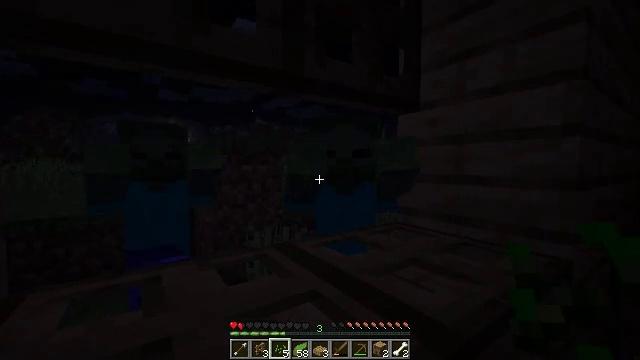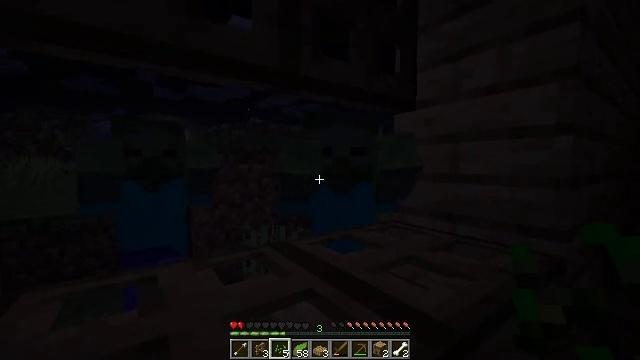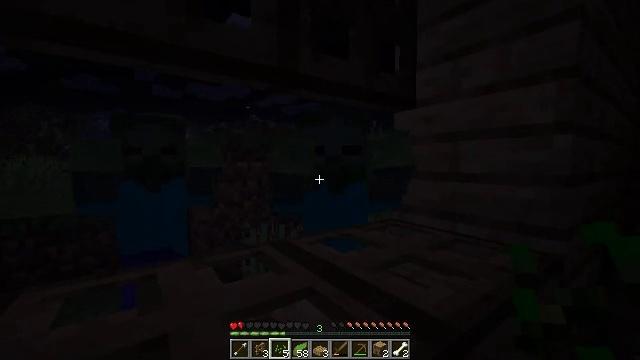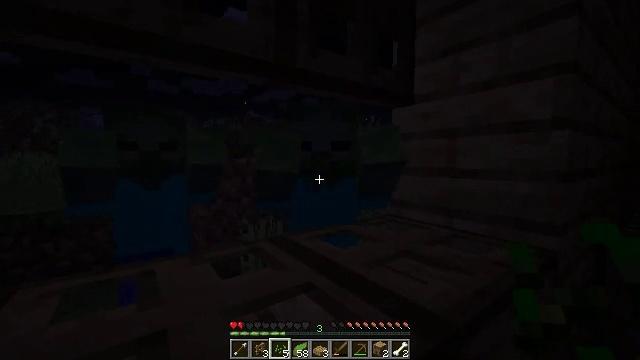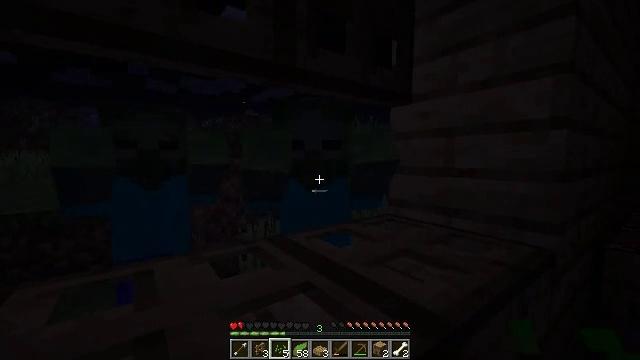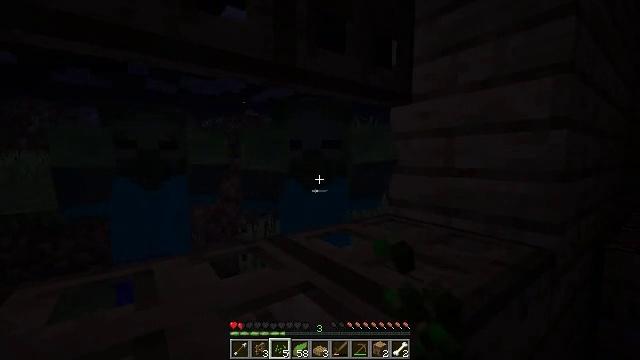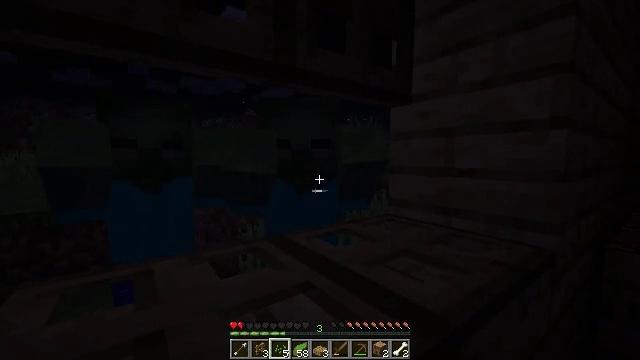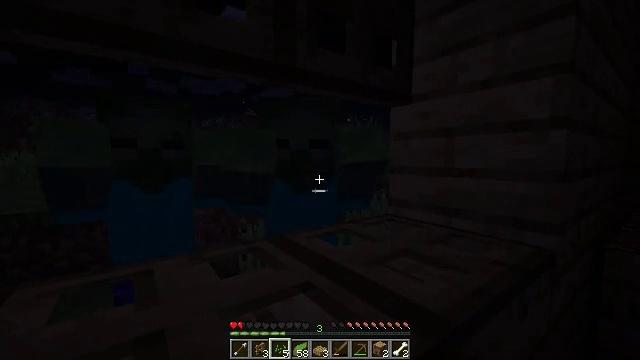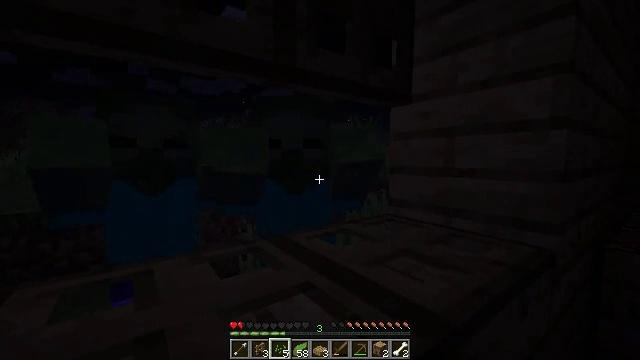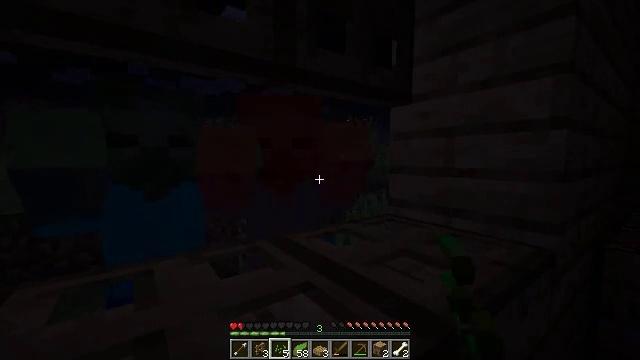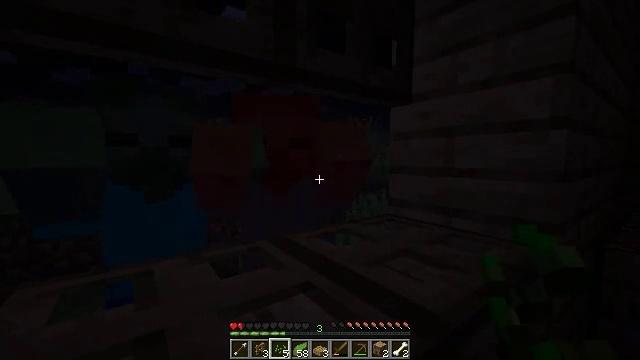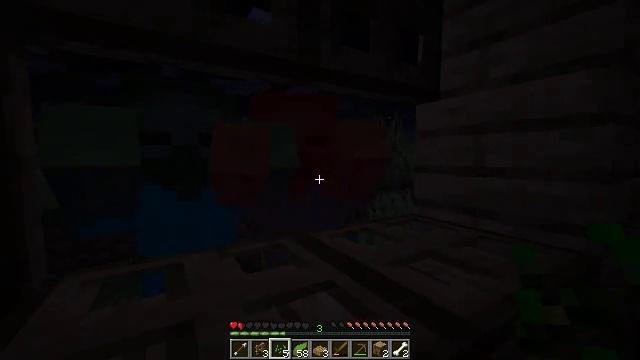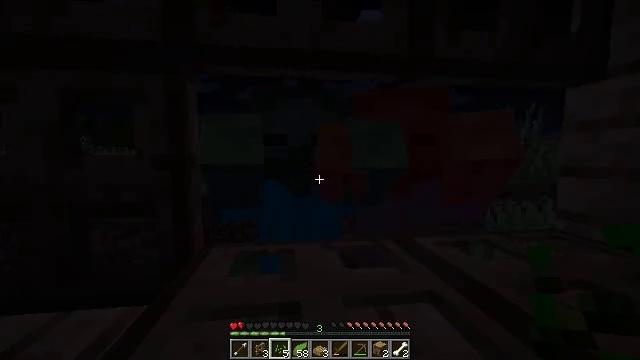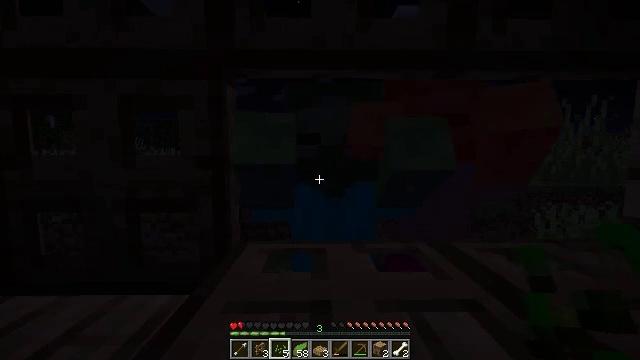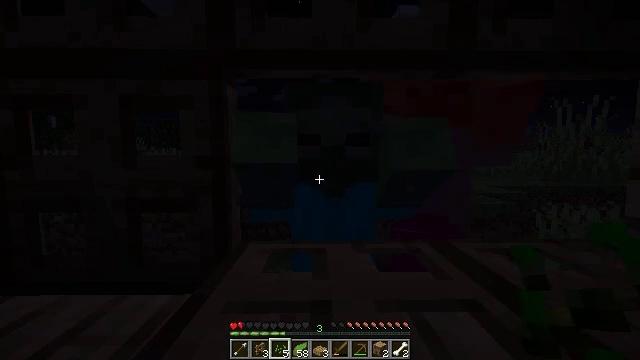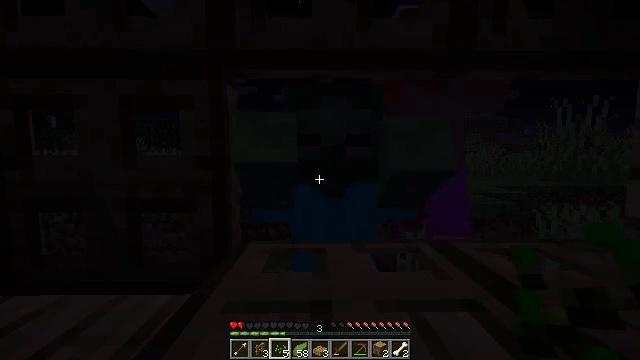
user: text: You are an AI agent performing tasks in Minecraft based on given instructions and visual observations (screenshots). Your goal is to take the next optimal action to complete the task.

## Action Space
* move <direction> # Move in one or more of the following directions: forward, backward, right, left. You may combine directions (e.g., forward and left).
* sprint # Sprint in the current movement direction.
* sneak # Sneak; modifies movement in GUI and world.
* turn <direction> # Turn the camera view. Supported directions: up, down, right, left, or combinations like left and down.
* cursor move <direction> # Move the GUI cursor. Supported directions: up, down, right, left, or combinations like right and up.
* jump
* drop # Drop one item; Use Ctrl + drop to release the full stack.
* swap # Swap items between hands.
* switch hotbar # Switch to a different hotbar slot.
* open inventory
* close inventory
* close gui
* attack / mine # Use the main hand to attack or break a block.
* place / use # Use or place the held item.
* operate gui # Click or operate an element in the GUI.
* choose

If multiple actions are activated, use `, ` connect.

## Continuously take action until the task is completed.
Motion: motion action
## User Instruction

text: Combat the zombie.
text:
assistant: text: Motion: no_op
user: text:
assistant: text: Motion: no_op
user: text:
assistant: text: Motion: no_op
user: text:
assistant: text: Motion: attack / mine
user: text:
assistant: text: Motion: attack / mine
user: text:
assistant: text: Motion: attack / mine
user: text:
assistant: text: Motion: attack / mine
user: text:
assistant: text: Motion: no_op
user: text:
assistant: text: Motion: no_op
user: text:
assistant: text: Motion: no_op
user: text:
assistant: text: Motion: turn left
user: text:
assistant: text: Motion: turn left
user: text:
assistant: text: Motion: turn left
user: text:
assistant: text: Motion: no_op
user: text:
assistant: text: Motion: no_op
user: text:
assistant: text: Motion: no_op
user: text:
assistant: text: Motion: no_op
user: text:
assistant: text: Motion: attack / mine
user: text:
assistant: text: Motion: attack / mine
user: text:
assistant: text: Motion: attack / mine
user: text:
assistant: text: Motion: attack / mine
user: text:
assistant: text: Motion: attack / mine
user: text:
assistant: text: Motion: no_op
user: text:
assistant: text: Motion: no_op
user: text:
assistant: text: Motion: no_op
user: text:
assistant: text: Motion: no_op
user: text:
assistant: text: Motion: no_op
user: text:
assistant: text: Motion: no_op
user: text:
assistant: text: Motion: no_op
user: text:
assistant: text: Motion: no_op